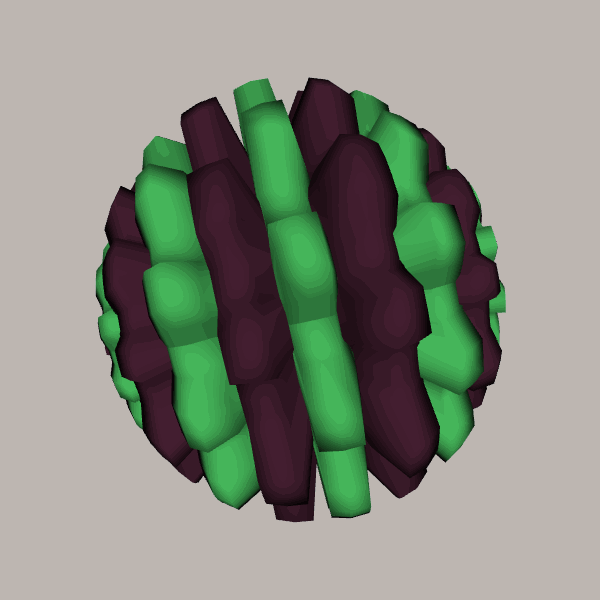
Background: light